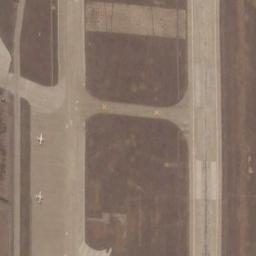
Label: runway